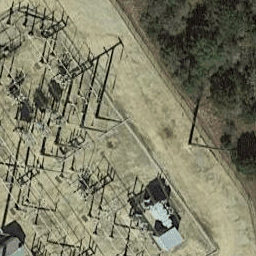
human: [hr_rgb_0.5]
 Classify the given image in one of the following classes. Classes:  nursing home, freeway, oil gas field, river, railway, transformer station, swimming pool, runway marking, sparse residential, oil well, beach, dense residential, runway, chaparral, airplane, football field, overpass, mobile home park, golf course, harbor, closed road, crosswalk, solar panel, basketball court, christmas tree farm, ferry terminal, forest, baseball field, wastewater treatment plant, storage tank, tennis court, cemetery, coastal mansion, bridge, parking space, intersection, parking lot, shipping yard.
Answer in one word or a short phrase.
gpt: transformer station